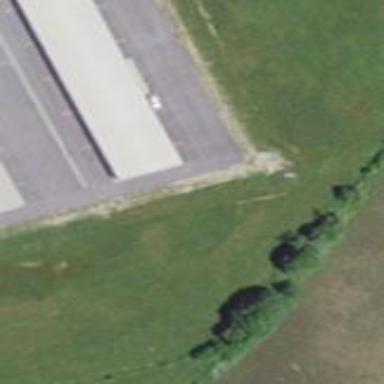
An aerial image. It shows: Hangar building located at airport.